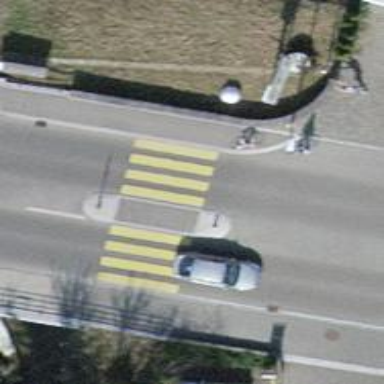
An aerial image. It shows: Uncontrolled crossing with pedestrian island.